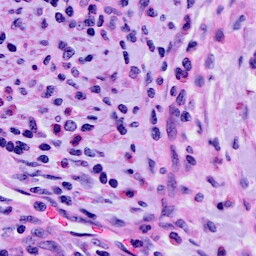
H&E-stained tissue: Cervix